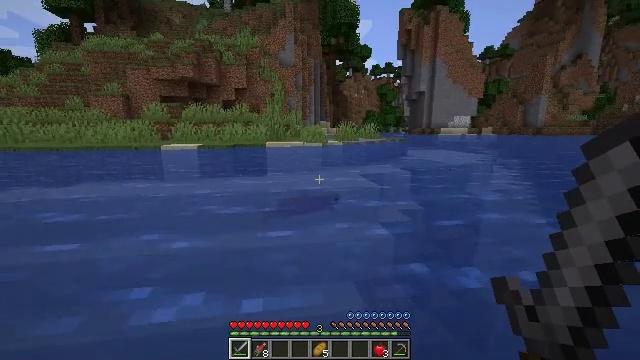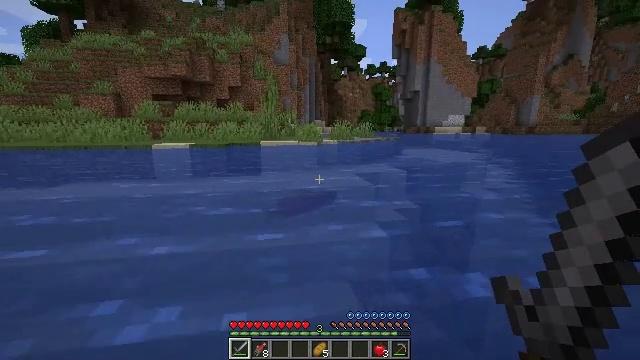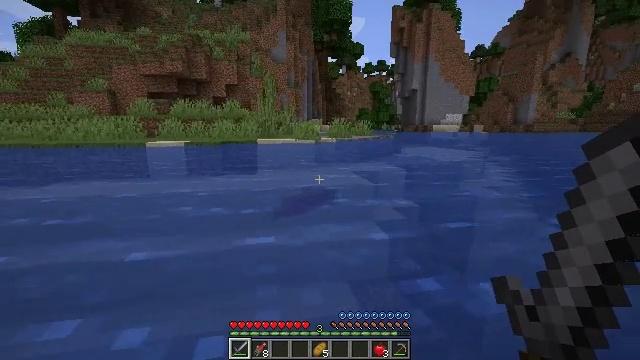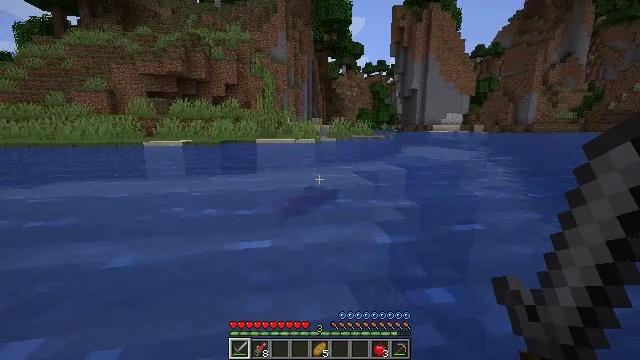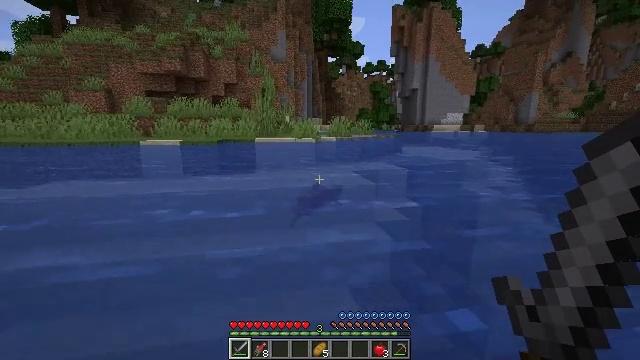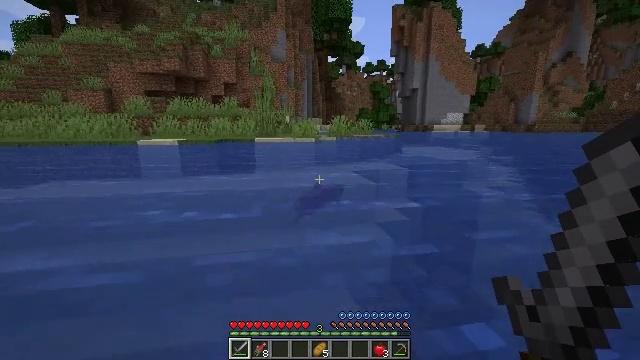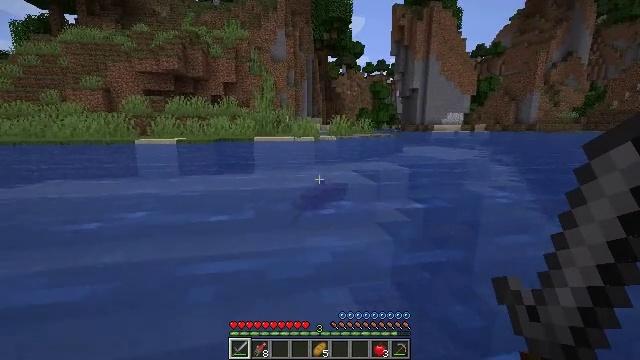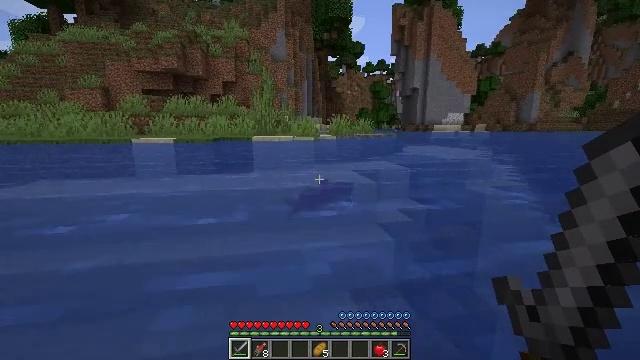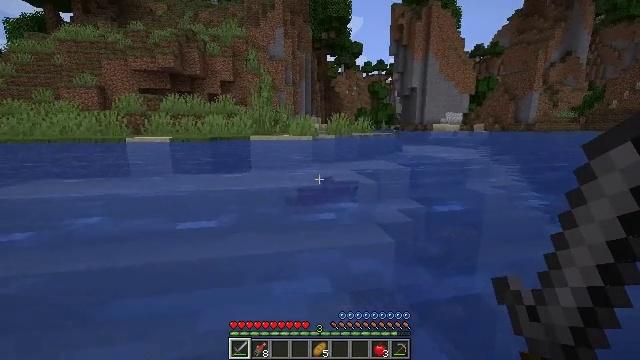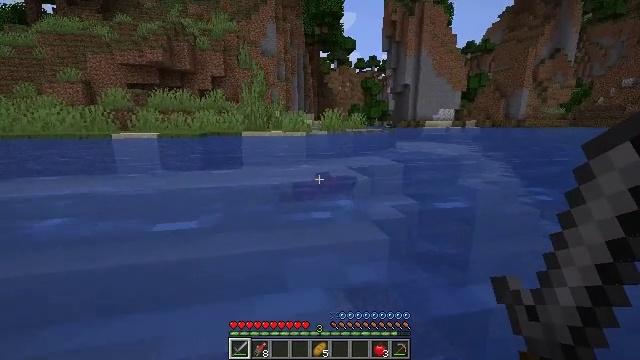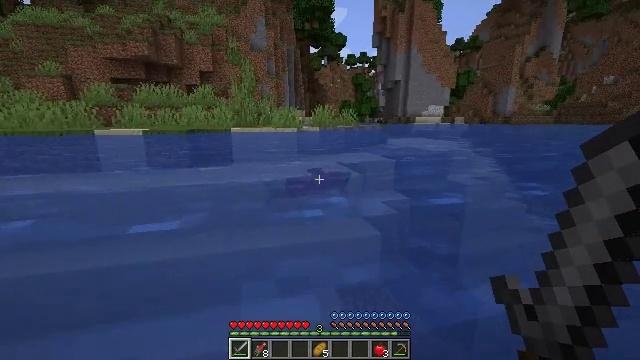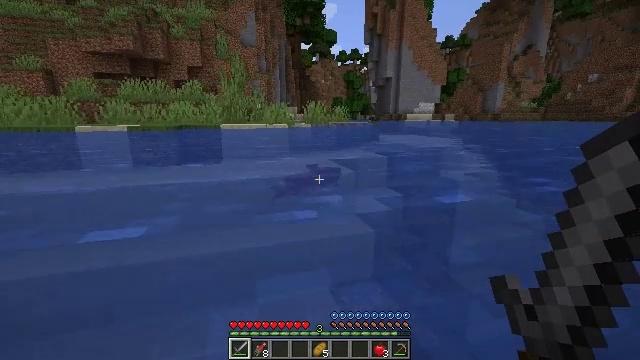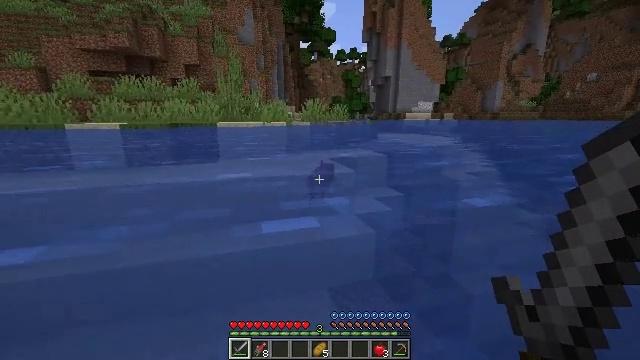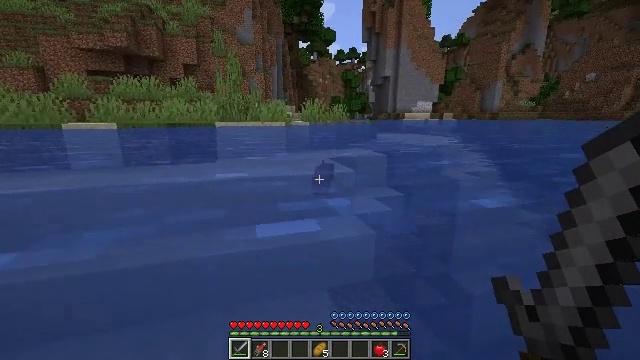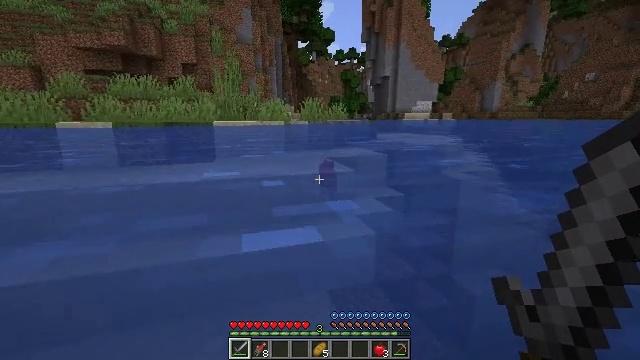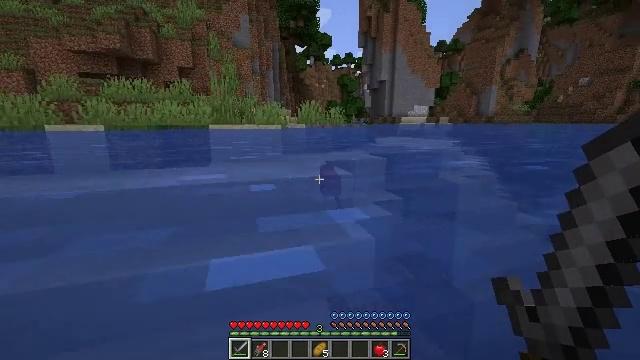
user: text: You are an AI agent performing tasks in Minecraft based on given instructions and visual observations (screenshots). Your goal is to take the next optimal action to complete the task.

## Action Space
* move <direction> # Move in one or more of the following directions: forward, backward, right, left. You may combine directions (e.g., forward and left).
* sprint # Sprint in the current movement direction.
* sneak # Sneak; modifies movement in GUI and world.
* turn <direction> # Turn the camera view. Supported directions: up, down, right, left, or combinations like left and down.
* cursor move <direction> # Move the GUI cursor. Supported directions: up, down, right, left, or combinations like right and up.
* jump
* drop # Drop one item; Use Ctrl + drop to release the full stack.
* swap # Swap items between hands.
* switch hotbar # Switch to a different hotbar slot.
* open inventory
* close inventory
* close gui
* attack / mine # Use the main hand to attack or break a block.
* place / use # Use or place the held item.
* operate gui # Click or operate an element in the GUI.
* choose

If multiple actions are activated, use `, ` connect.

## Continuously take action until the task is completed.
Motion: motion action
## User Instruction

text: Hunt a salmon.
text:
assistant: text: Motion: move forward, turn right
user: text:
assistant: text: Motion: move forward
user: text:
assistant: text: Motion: move forward
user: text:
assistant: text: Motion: move forward
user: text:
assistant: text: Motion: move forward
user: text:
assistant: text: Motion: move forward
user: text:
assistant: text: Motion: move forward
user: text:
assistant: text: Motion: move forward
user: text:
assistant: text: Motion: move forward, turn right
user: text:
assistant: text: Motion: move forward, sprint, turn right
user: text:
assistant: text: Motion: move forward, sprint, turn right
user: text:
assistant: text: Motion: move forward, sprint
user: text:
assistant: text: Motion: move forward, sprint
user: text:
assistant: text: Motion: move forward, sprint
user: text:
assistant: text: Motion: move forward
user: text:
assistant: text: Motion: move forward, turn up
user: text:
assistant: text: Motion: move forward, turn up
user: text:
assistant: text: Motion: move forward
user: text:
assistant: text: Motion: move forward
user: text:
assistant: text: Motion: move forward
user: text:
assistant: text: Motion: move forward
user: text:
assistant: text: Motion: move forward, turn right
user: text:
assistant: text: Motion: move forward
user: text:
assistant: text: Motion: move forward
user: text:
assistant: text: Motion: move forward
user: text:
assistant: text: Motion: move forward
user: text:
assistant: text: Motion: move forward
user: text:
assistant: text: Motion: move forward, sprint, turn right and up
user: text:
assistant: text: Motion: move forward, sprint, turn right
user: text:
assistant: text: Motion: move forward, sprint, turn right and up